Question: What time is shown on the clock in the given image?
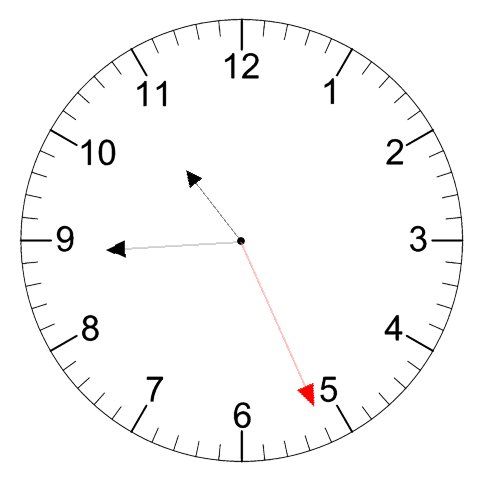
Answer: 10:44:26